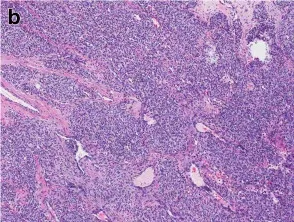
(b) Endothelial cells maintained vague lobular architectures and exhibited bland cellular morphology on H&E (original magnification x 40).
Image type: pathology (h&e)